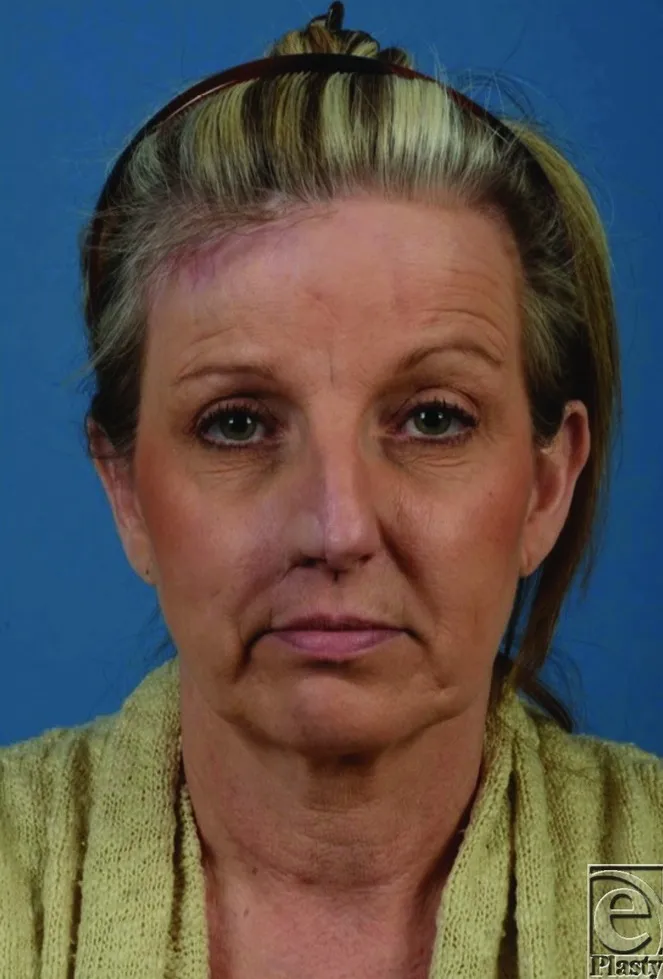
Status post radial forearm free flap reconstruction to repair nasal defect.
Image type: medical_photograph (other_medical_photograph)